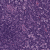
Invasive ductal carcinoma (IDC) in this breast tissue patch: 0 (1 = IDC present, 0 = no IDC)